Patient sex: F
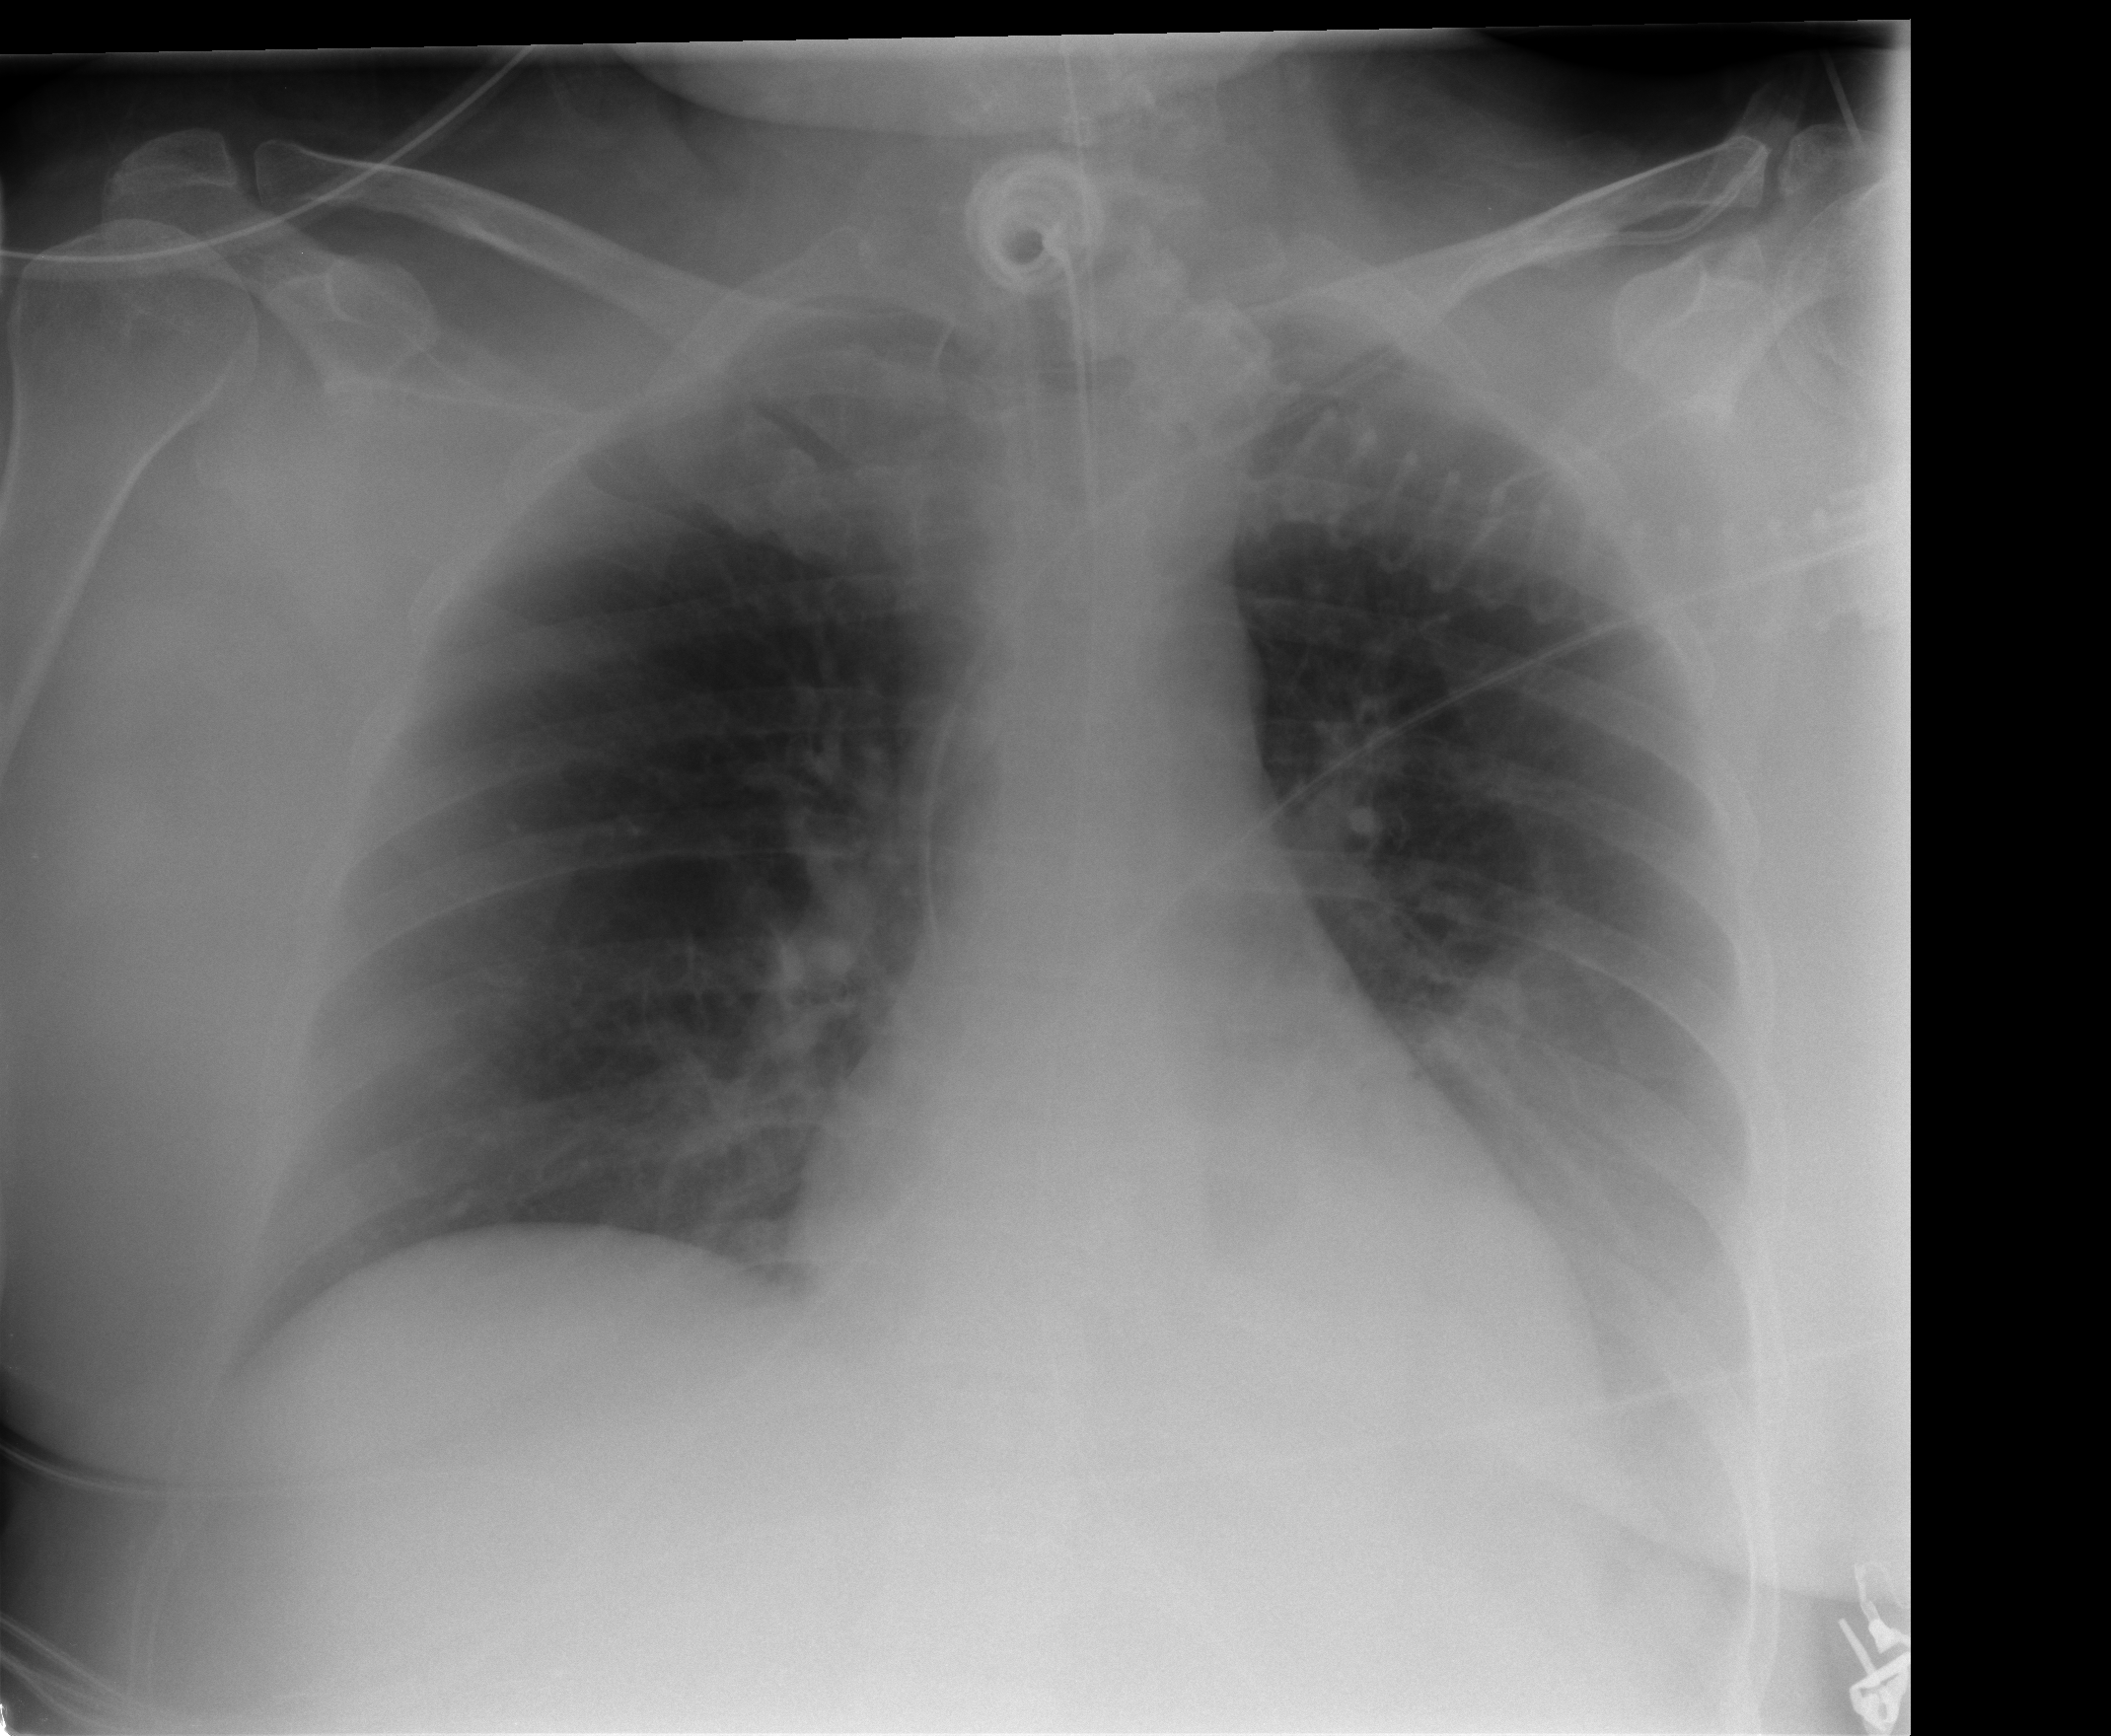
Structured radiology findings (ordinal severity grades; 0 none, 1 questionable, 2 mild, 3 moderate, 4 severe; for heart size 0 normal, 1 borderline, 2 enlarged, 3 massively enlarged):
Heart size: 0
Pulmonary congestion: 0
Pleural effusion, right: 0
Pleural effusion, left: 2
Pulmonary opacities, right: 0
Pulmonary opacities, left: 0
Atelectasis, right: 1
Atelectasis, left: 2